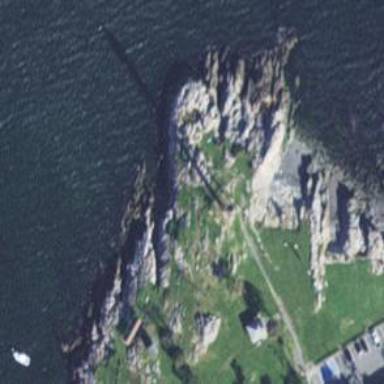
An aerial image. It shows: Lighthouse.